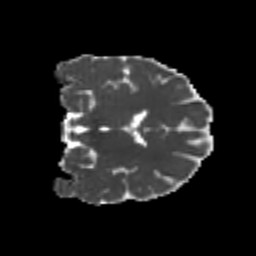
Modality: MD
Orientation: coronal
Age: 20
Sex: female
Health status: healthy
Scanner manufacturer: philips
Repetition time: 7.389 s
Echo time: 0.08599 s